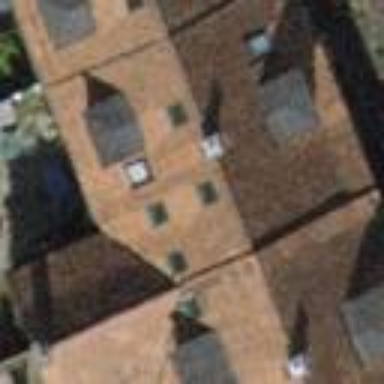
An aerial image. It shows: House with gabled roof covered in tiles. The roof is oriented across the building.